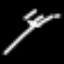
Label: fork